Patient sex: F
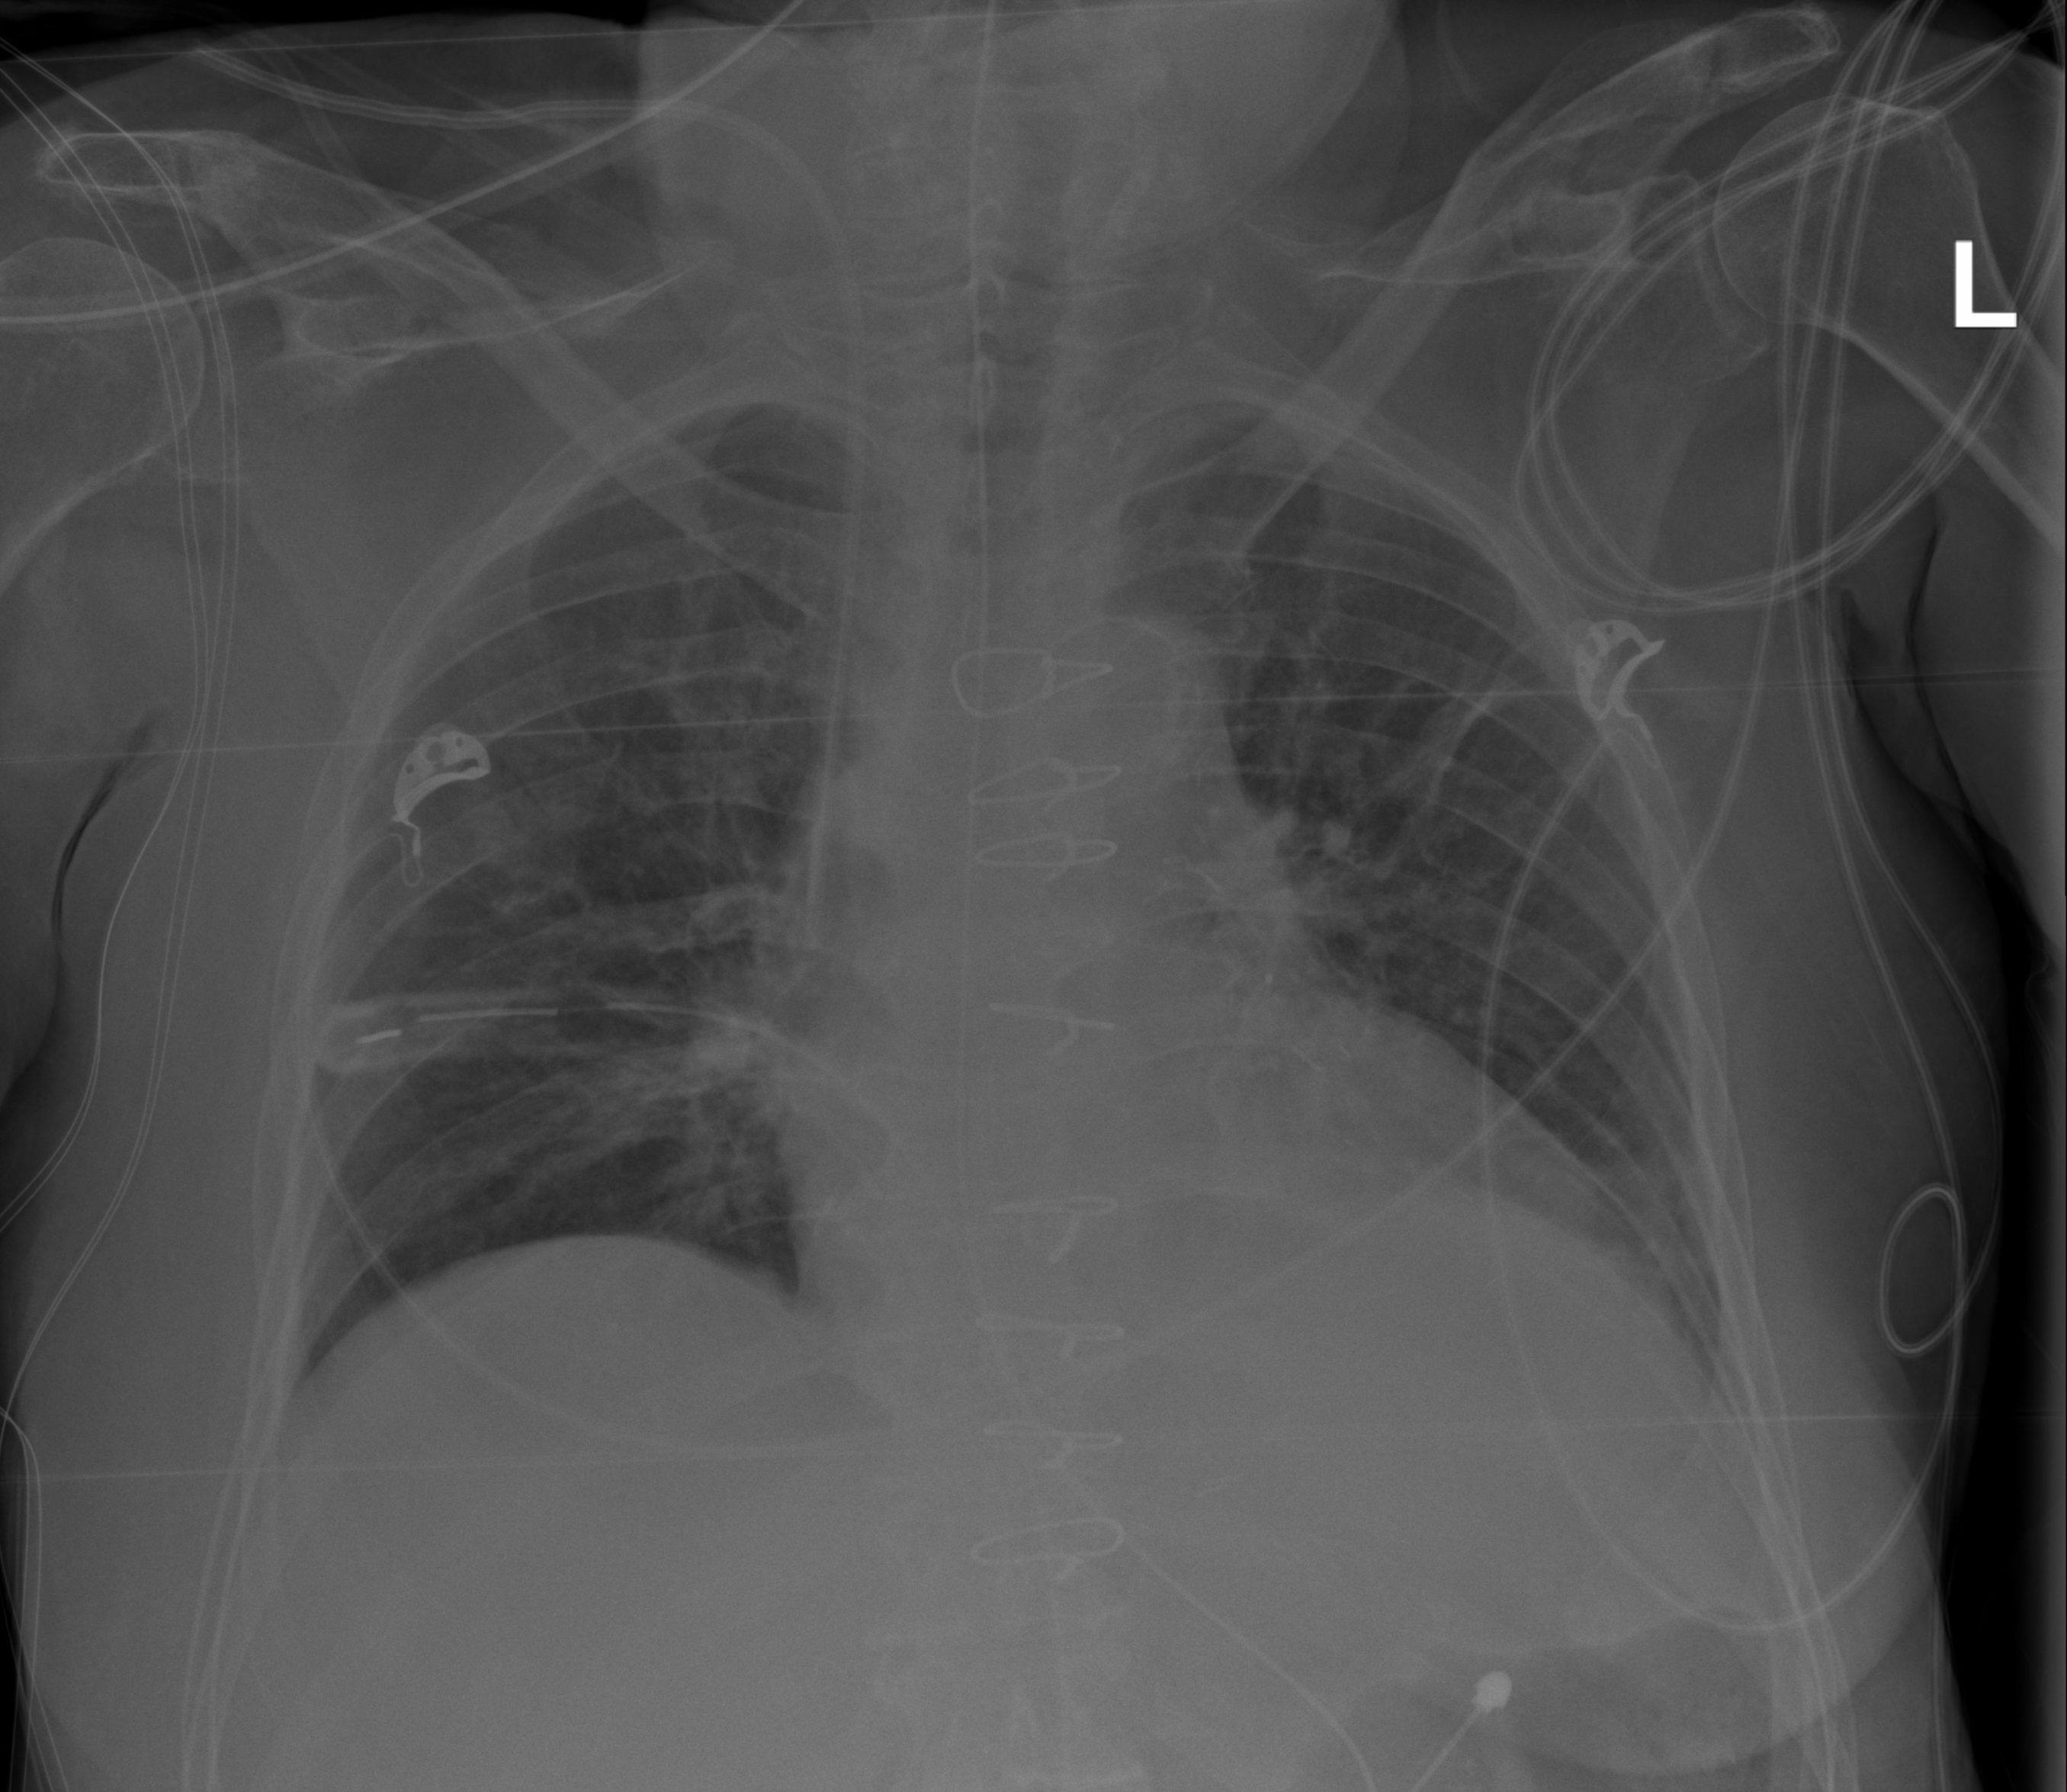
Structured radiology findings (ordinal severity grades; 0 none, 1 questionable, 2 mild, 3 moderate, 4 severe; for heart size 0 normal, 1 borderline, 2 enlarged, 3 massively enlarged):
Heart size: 1
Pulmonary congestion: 2
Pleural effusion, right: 0
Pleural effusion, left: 2
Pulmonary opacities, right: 0
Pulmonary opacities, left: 0
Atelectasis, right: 0
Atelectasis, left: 2